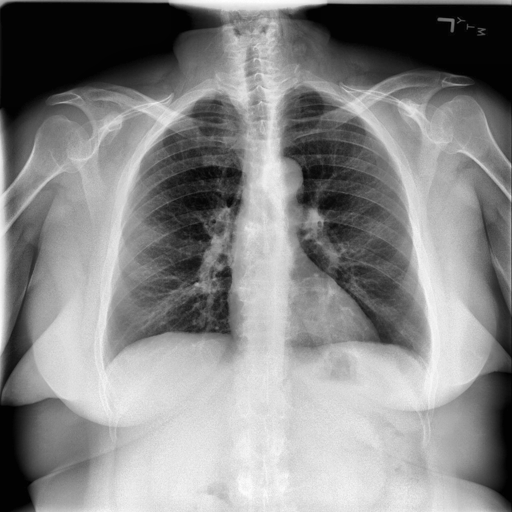
Finding: NORMAL